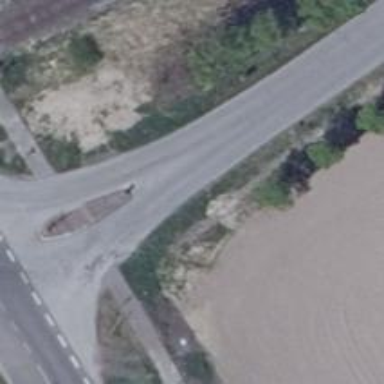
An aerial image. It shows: Asphalt road classified as tertiary.